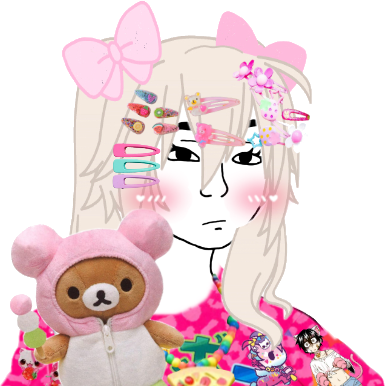
Label: 5_Doomer_Girl